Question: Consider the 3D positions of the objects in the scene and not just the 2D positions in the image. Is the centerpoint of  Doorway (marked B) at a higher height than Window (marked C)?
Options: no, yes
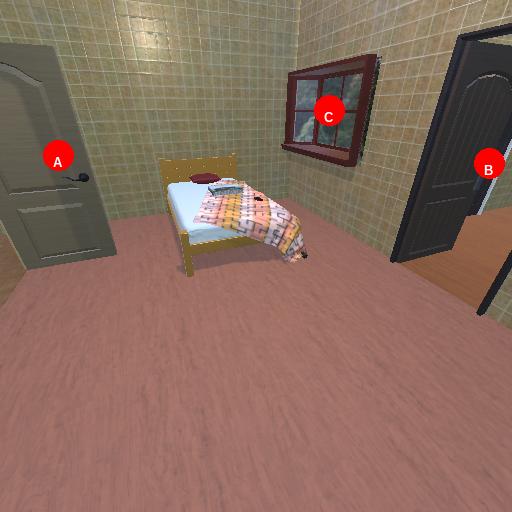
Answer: no